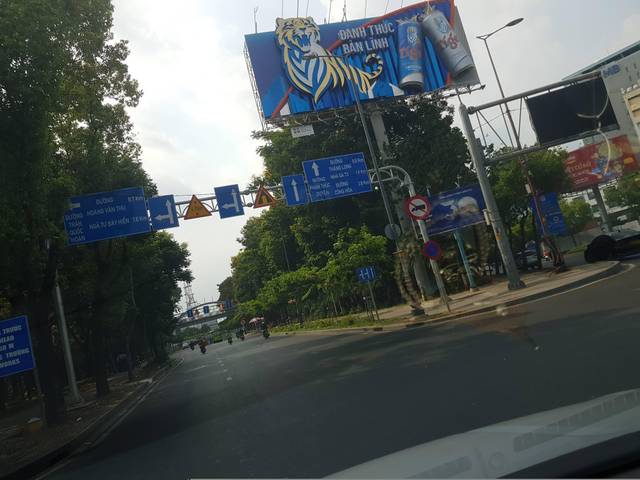
Region: Vietnam
Coordinates: 10.801, 106.666